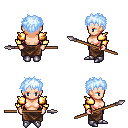
a pixel art fantasy rpg character, female body template, human, light skin, gold arm armor, robe skirt, white cyan bedhead hairstyle, metal boots, spear, four views (front, back, left, right), 2x2 character sprite sheet, small pixel art, hard edges, no anti-aliasing